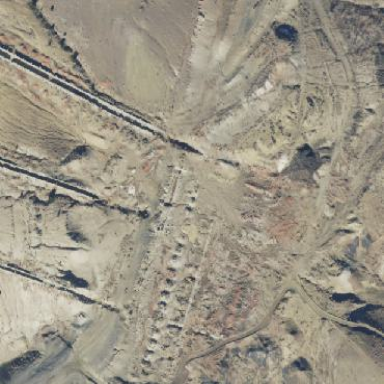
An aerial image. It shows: Spoil heap in quarry.